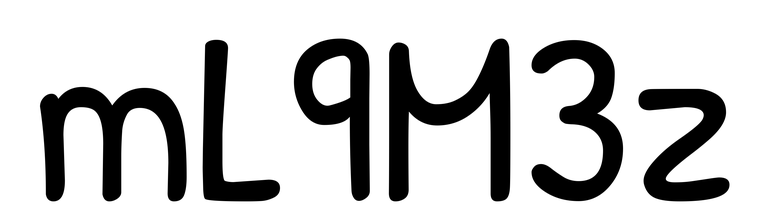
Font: PatrickHand-Regular